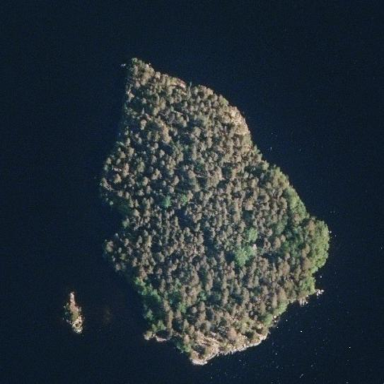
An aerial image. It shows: Islet covered with woodland.